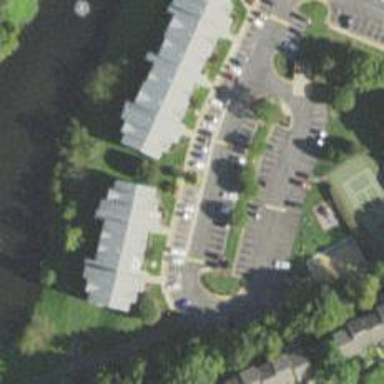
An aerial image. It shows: Parking space is available.